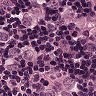
Metastatic tissue present: yes